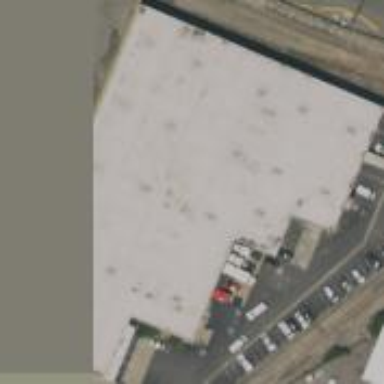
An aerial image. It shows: Warehouse building.